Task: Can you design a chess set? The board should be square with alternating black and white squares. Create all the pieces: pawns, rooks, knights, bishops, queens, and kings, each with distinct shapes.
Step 40:
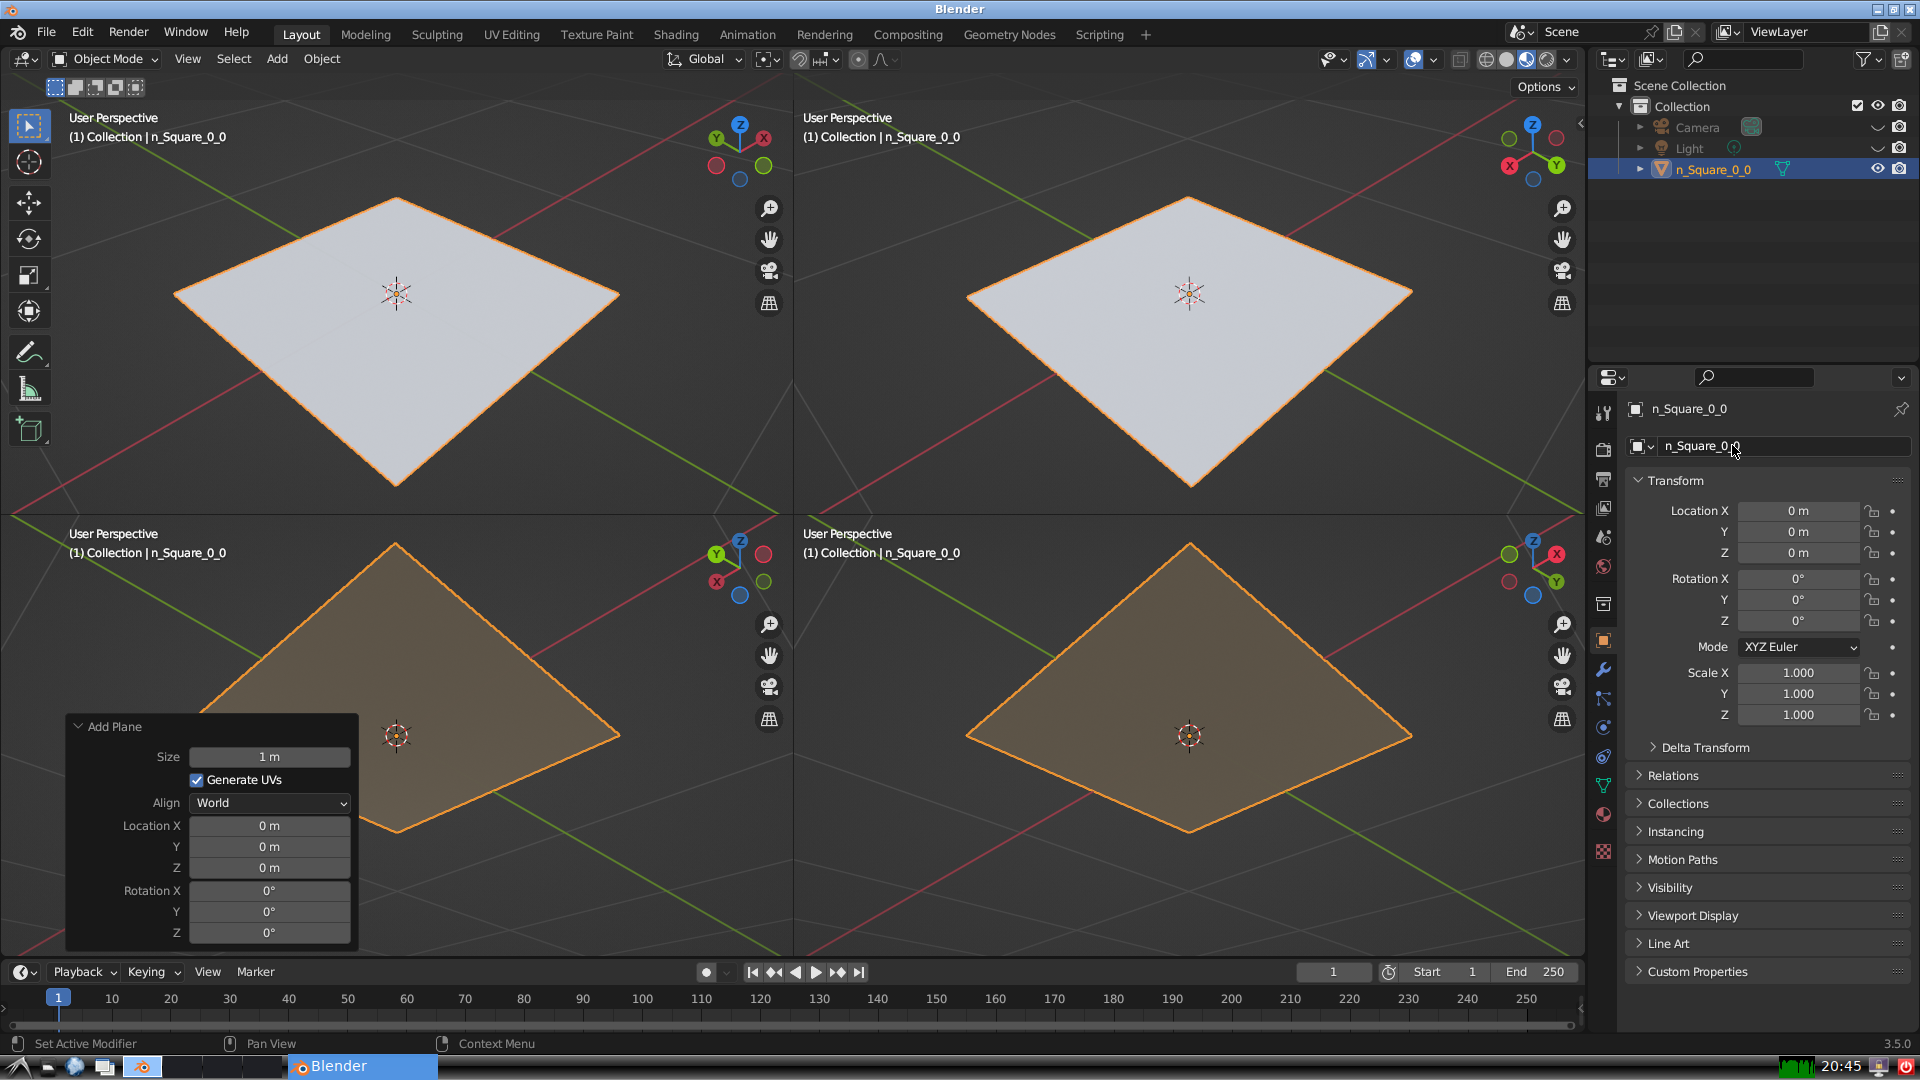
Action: {"mouse_move": [1608, 805]}